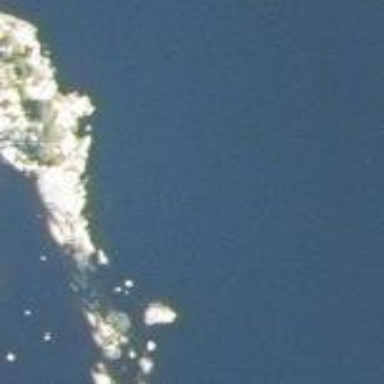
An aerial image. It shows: Islet.